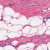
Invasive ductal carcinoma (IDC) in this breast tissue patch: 0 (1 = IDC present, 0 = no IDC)